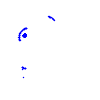
Particle: pion